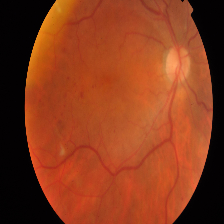
Diabetic retinopathy grade: Proliferative DR